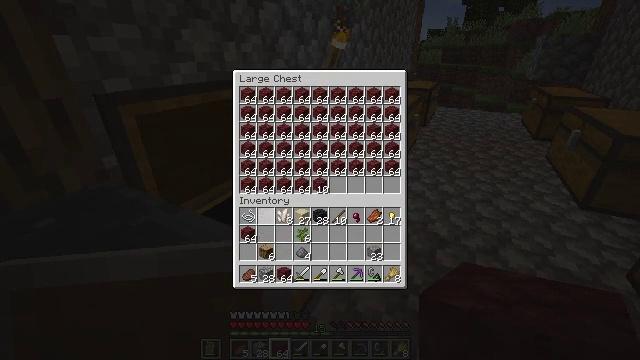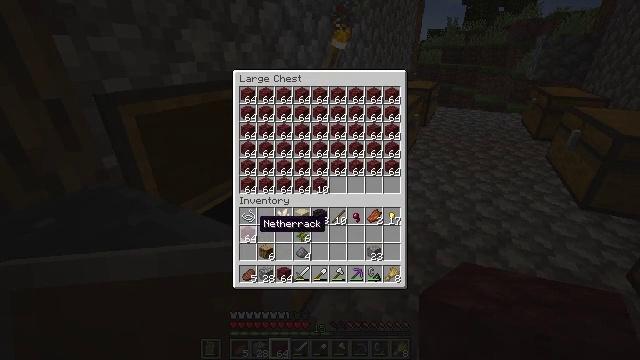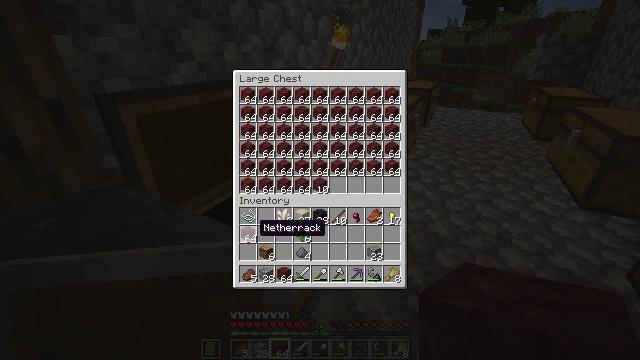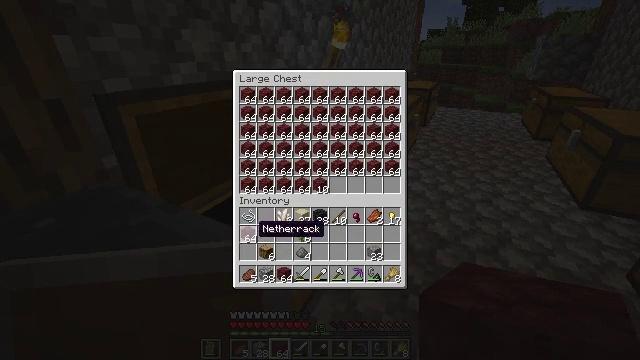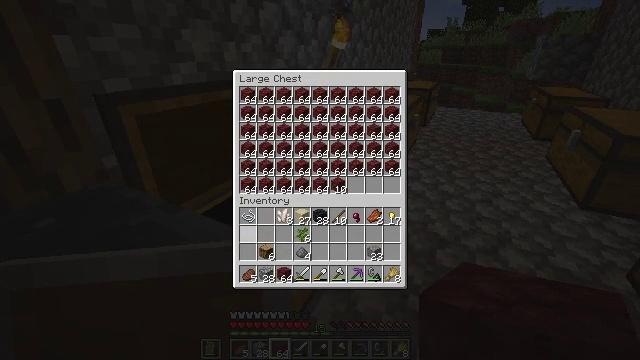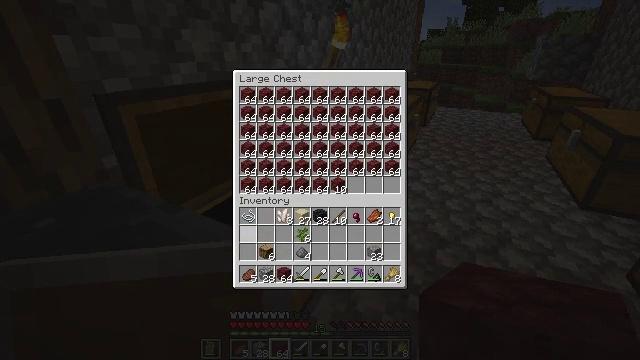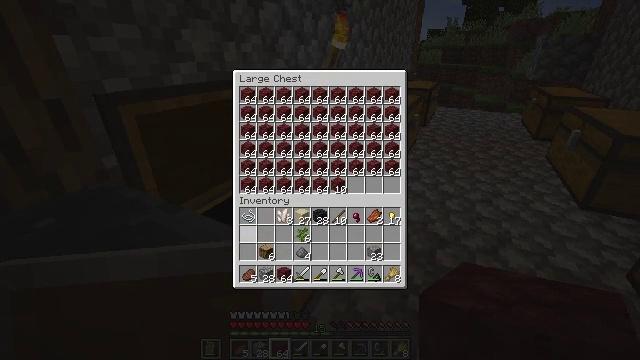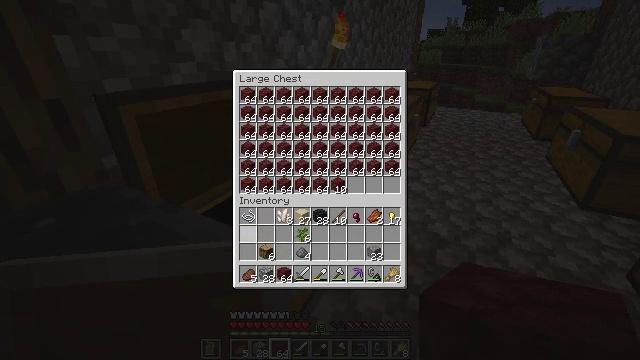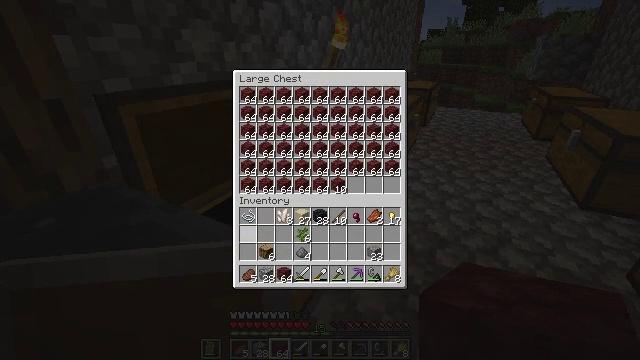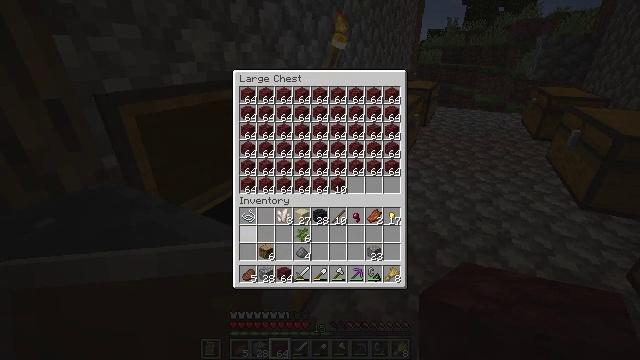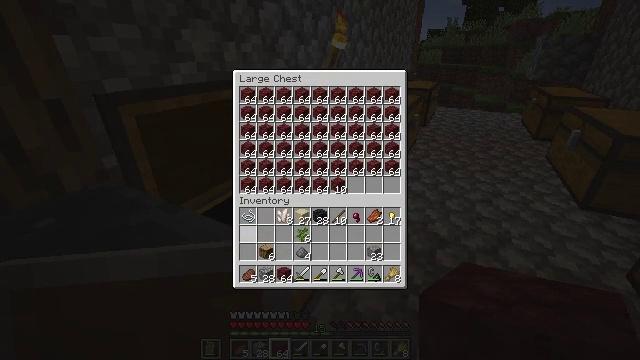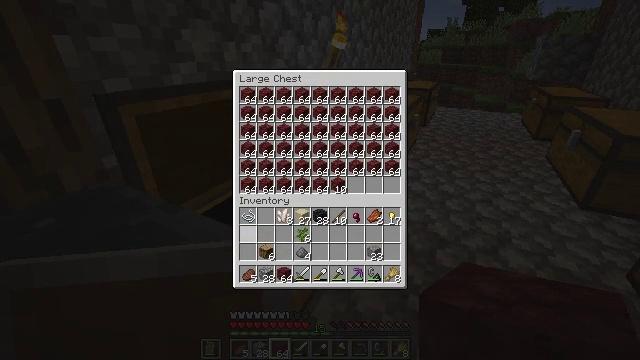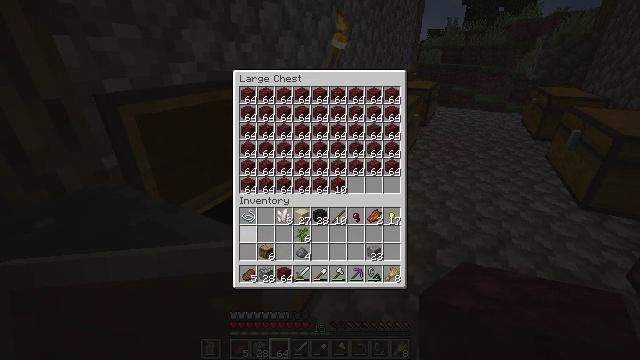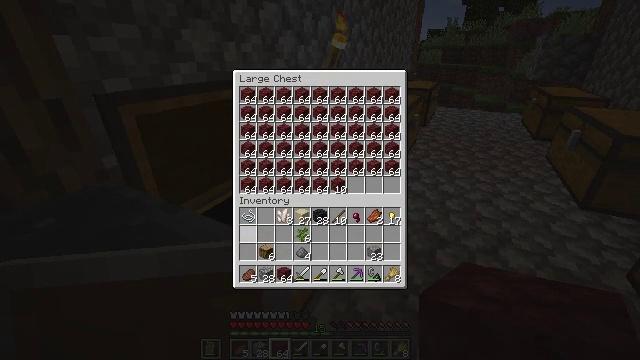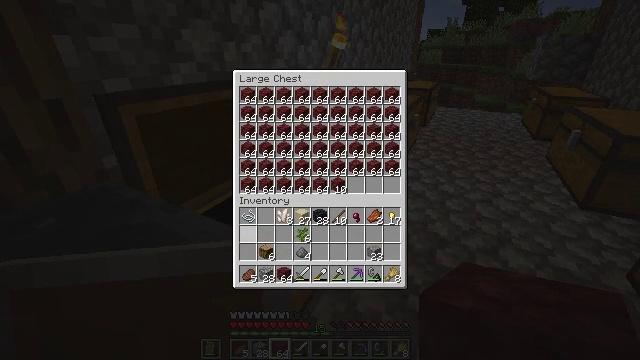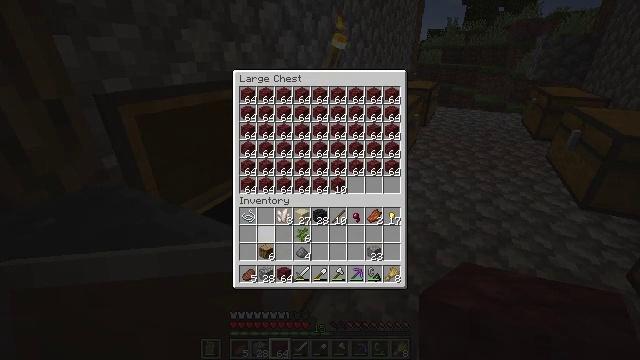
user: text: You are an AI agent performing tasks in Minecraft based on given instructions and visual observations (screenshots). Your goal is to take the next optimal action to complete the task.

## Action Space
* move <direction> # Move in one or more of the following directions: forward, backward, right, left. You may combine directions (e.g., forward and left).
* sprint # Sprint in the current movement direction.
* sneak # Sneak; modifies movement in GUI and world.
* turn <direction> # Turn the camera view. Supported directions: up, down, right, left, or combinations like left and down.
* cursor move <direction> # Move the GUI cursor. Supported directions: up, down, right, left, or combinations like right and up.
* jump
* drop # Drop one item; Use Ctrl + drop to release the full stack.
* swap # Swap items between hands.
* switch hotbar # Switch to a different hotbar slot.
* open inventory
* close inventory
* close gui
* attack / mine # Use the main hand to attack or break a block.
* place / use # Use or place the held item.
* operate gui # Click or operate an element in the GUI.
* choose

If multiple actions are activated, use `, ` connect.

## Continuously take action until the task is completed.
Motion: motion action
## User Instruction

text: craft item air
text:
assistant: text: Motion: sneak, turn down
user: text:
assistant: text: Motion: sneak
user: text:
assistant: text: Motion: sneak
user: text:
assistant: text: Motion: sneak, use / place
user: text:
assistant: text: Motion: sneak, use / place
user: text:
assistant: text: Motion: sneak
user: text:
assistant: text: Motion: sneak
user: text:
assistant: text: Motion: sneak
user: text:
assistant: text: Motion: sneak
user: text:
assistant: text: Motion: sneak
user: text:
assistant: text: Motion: no_op
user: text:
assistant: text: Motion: no_op
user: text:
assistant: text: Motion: no_op
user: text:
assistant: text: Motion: no_op
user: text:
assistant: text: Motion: no_op
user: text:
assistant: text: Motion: sneak, turn down
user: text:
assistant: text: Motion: sneak
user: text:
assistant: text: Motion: sneak, turn right
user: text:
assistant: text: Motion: sneak
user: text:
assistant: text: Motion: sneak, turn down
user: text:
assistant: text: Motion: sneak
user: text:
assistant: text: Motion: sneak
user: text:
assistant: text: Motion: sneak
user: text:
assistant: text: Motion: sneak, use / place
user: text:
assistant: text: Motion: sneak, use / place
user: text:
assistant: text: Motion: sneak
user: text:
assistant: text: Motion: sneak
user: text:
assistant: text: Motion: sneak
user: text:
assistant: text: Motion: sneak
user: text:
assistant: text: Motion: sneak